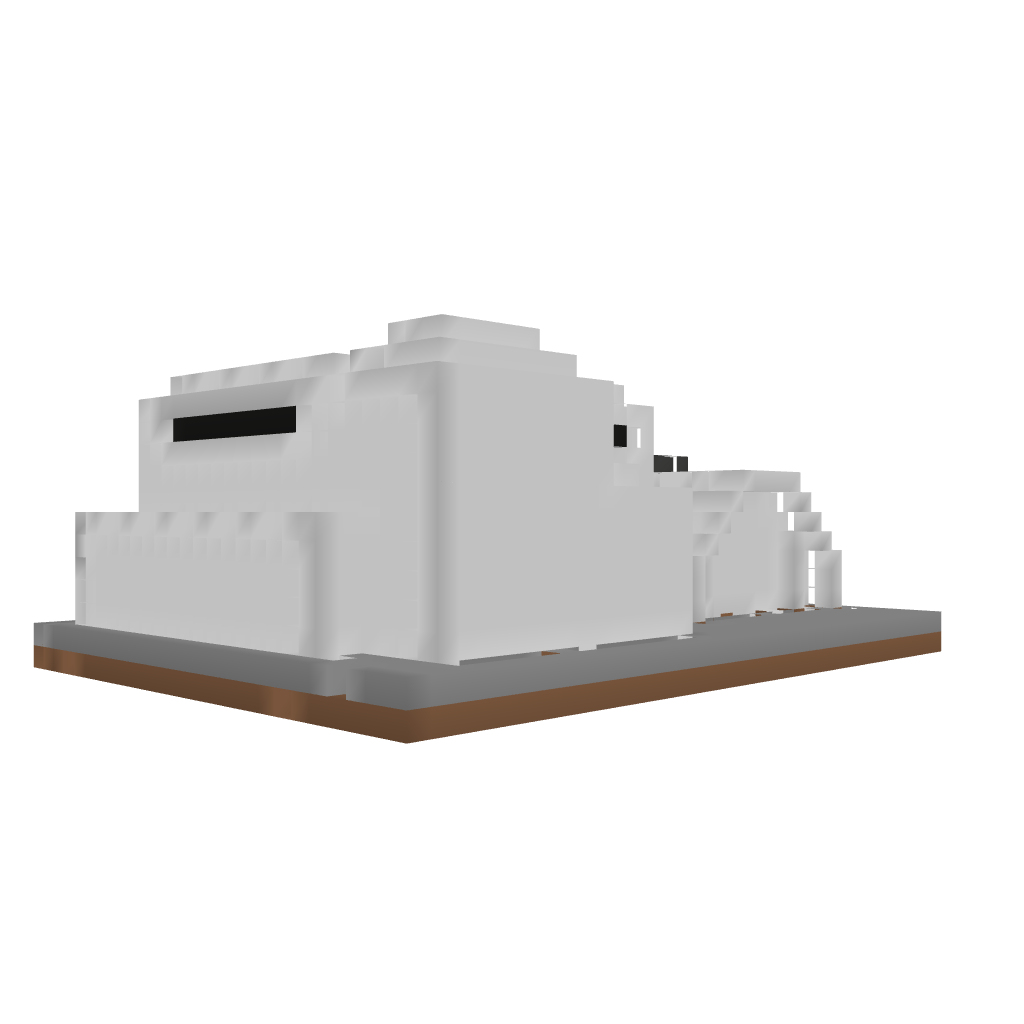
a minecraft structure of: Modern/Futurist Army Base